Question: I'm looking at Flash Builder for my next project. I'm following some tutorials, yet I keep getting stuck at the same part. The tutorials I am following tell me to add a SWC files (containing my art) and should be in a library project.
I can create the library project and use it as a reference in my application. However, when I try to add the SWC file to the "Flex Library Build Path" the OK button does nothing. The same happens if I try to add a SWC or SWC Folder.
I' m using Flash Builder 4.6 (trial version) if that makes any difference. Below is a screenshot of the window that I am talking about in case I'm not very clear.

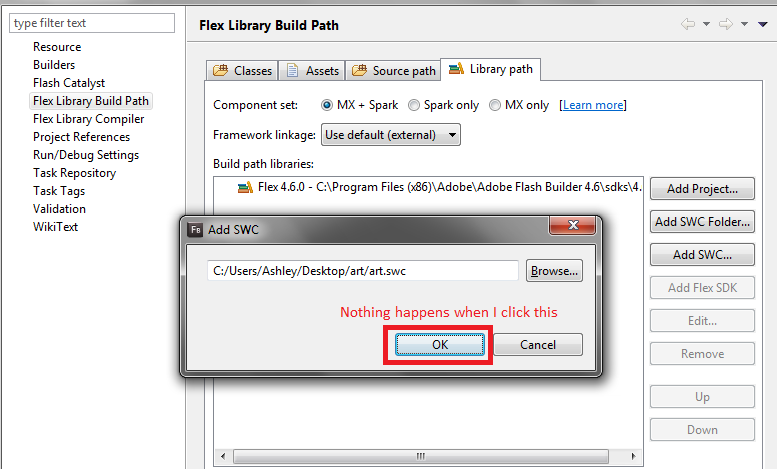
Answer: It has also happened to me.
There is workaround - just place SWC into /libs directory of your project and perform clean. SWCs there will be loaded automatically.